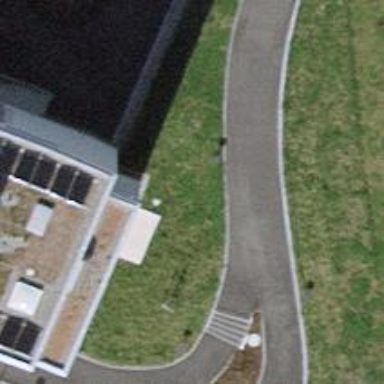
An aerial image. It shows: Asphalt footway.